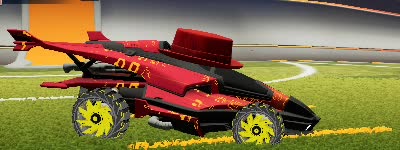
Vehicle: aftershock